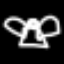
Label: angel